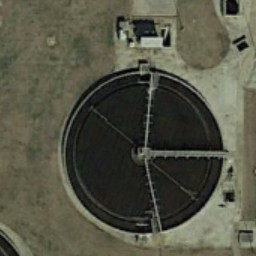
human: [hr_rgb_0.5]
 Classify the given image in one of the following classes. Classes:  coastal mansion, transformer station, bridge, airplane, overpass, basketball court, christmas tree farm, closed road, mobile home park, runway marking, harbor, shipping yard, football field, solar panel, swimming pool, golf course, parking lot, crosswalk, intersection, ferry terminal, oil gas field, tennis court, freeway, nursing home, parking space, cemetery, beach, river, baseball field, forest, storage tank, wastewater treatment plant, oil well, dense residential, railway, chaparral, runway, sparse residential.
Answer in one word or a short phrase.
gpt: wastewater treatment plant